Доска массой $M=120~ кг$, длиной $L=5~ м$ и площадью поперечного сечения $S=300~ см^2$ одним концом опущена в воду (см. рис.). Через другой конец проходит неподвижная горизонтальная ось $A$, вокруг которой доска может свободно вращаться в плоскости, перпендикулярной оси.
На каком максимальном расстоянии от верхнего конца доски может стоять на ней человек массой $m= 60~ кг$, не замочив ног?
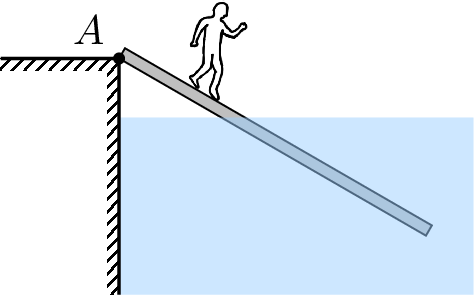
Ответ: $$l_\mathrm{min}=1~м$$
Темы:
T, Механика, Статика, Всероссийские, Гидростатика, Момент сил